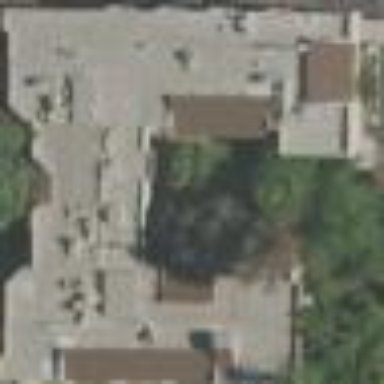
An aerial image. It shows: Residential building.